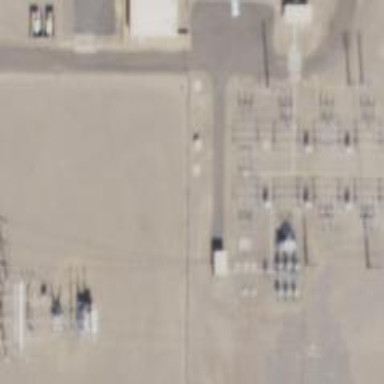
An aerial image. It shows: Switch used for power control.